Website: walmart
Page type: customer-info-address
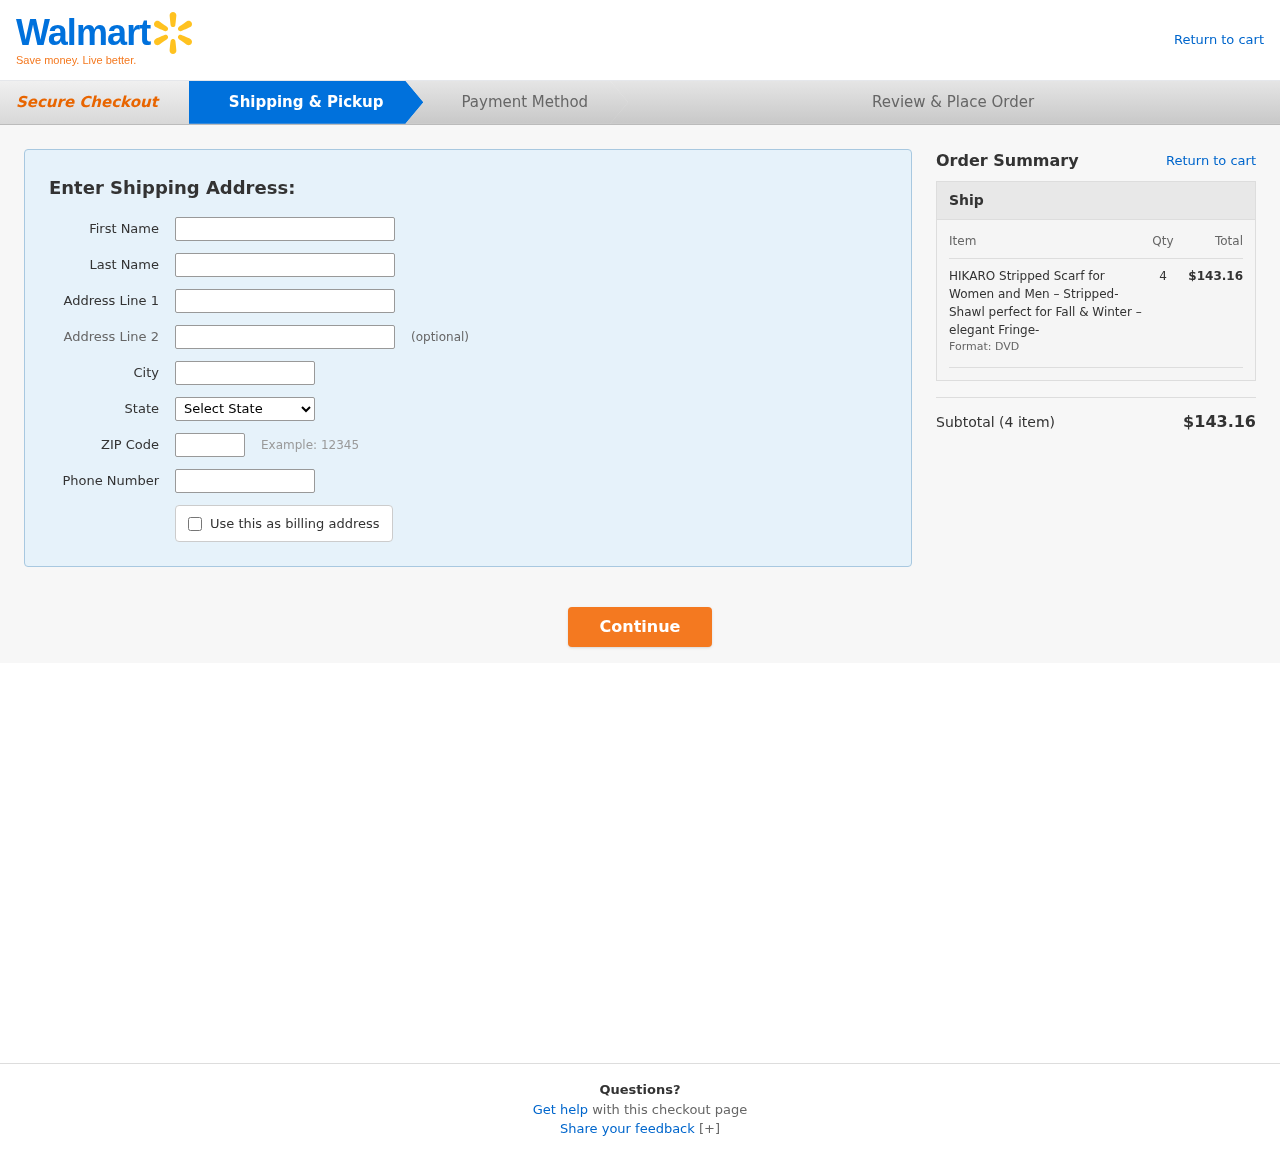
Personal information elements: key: PII_CITY
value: Hayeshaven
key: PII_FIRSTNAME
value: Jamie
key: PII_LASTNAME
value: Miller
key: PII_PHONE
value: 6836253719
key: PII_POSTCODE
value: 38059
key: PII_STATE
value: Virginia
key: PII_STREET
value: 003 Shane Dale Apt. 346
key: PII_STREET2
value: Apt. 042
Product elements: key: PRODUCT1_NAME
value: HIKARO Stripped Scarf for Women and Men – Stripped-Shawl perfect for Fall & Winter – elegant Fringe-
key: PRODUCT1_QUANTITY
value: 4
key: PRODUCT1_LINE_TOTAL
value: $143.16
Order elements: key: ORDER_NUM_ITEMS
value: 4
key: ORDER_SUBTOTAL
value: $143.16